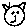
Label: cat